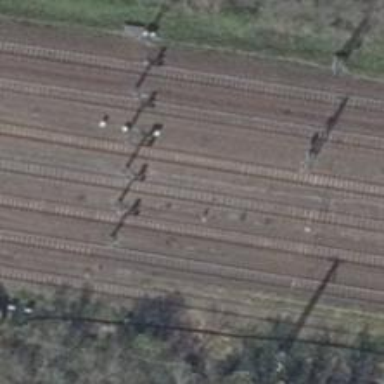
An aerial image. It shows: Railway siding for service.